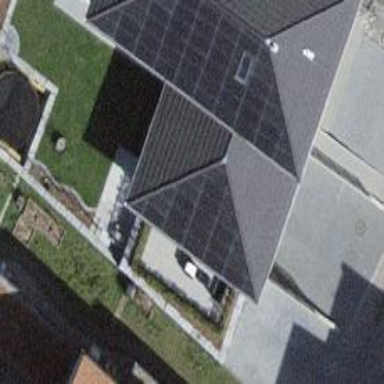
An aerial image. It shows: Solar power generator with photovoltaic panels.